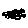
Label: circle